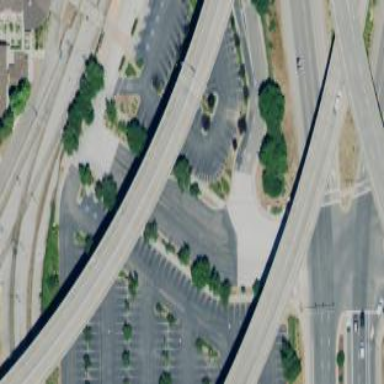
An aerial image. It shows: Parking area with park and ride facility.